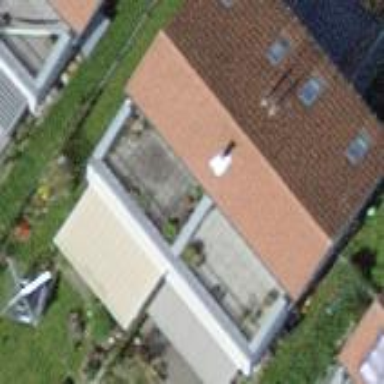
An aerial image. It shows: Terrace building with gabled roof made of roof tiles.